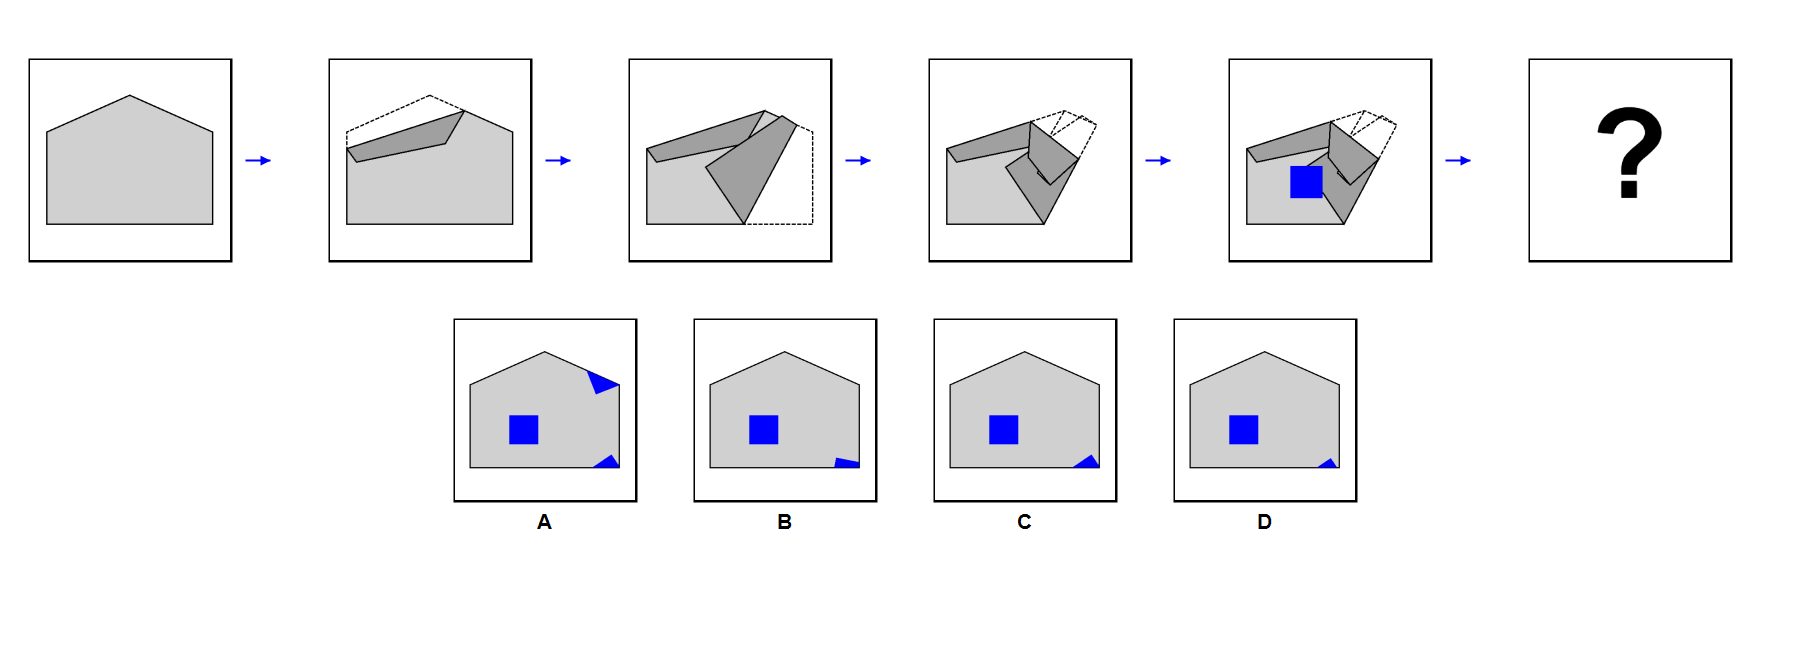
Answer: C